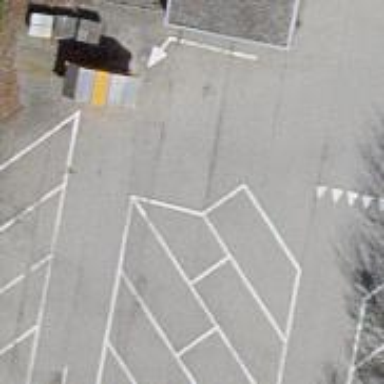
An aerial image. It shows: Parking aisle designated as service road.